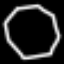
Label: octagon